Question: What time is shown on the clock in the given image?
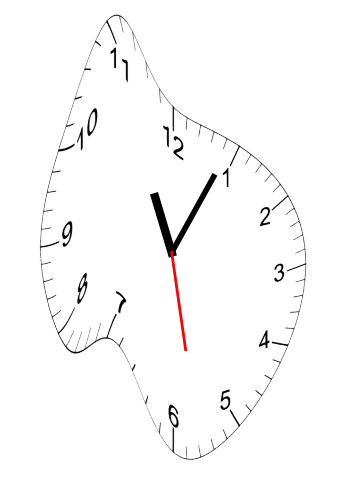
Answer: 11:04:28